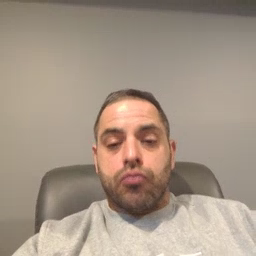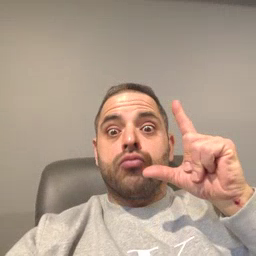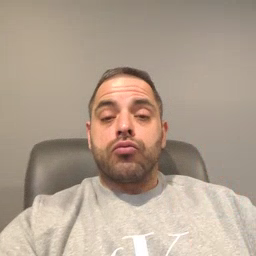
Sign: awake